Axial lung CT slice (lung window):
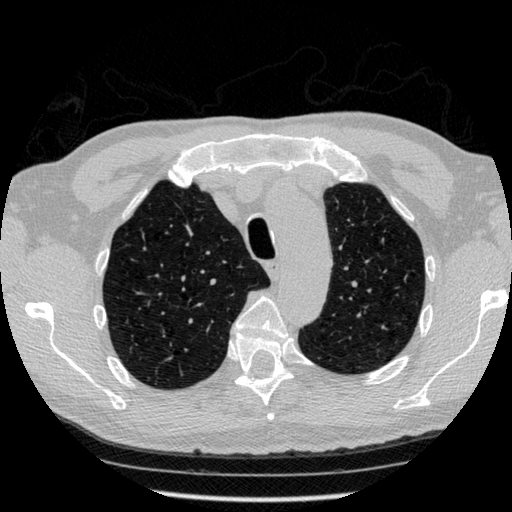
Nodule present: no